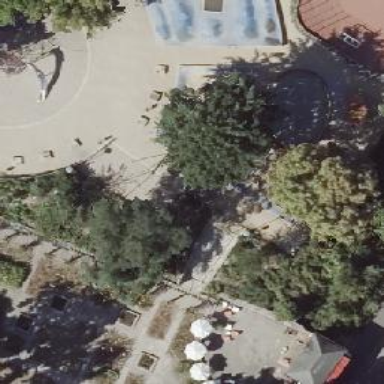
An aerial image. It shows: Sandpit playground area with natural sand.